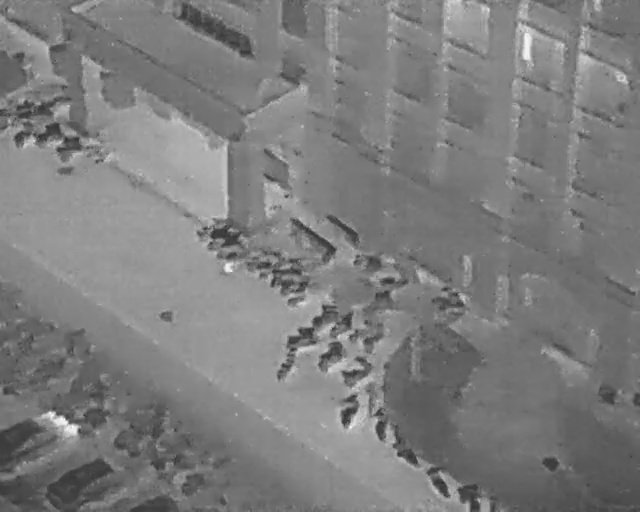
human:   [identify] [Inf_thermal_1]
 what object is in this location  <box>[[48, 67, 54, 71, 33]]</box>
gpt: <ref>1 large bicycle at the center</ref>

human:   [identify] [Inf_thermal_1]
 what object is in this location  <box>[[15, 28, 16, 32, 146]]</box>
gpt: <ref>1 small bicycle at the left</ref>

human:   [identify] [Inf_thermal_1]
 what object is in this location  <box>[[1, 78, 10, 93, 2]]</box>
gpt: <ref>1 large car at the bottom left</ref>

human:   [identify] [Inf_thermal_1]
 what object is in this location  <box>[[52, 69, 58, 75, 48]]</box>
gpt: <ref>1 large bicycle at the bottom</ref>